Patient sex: M
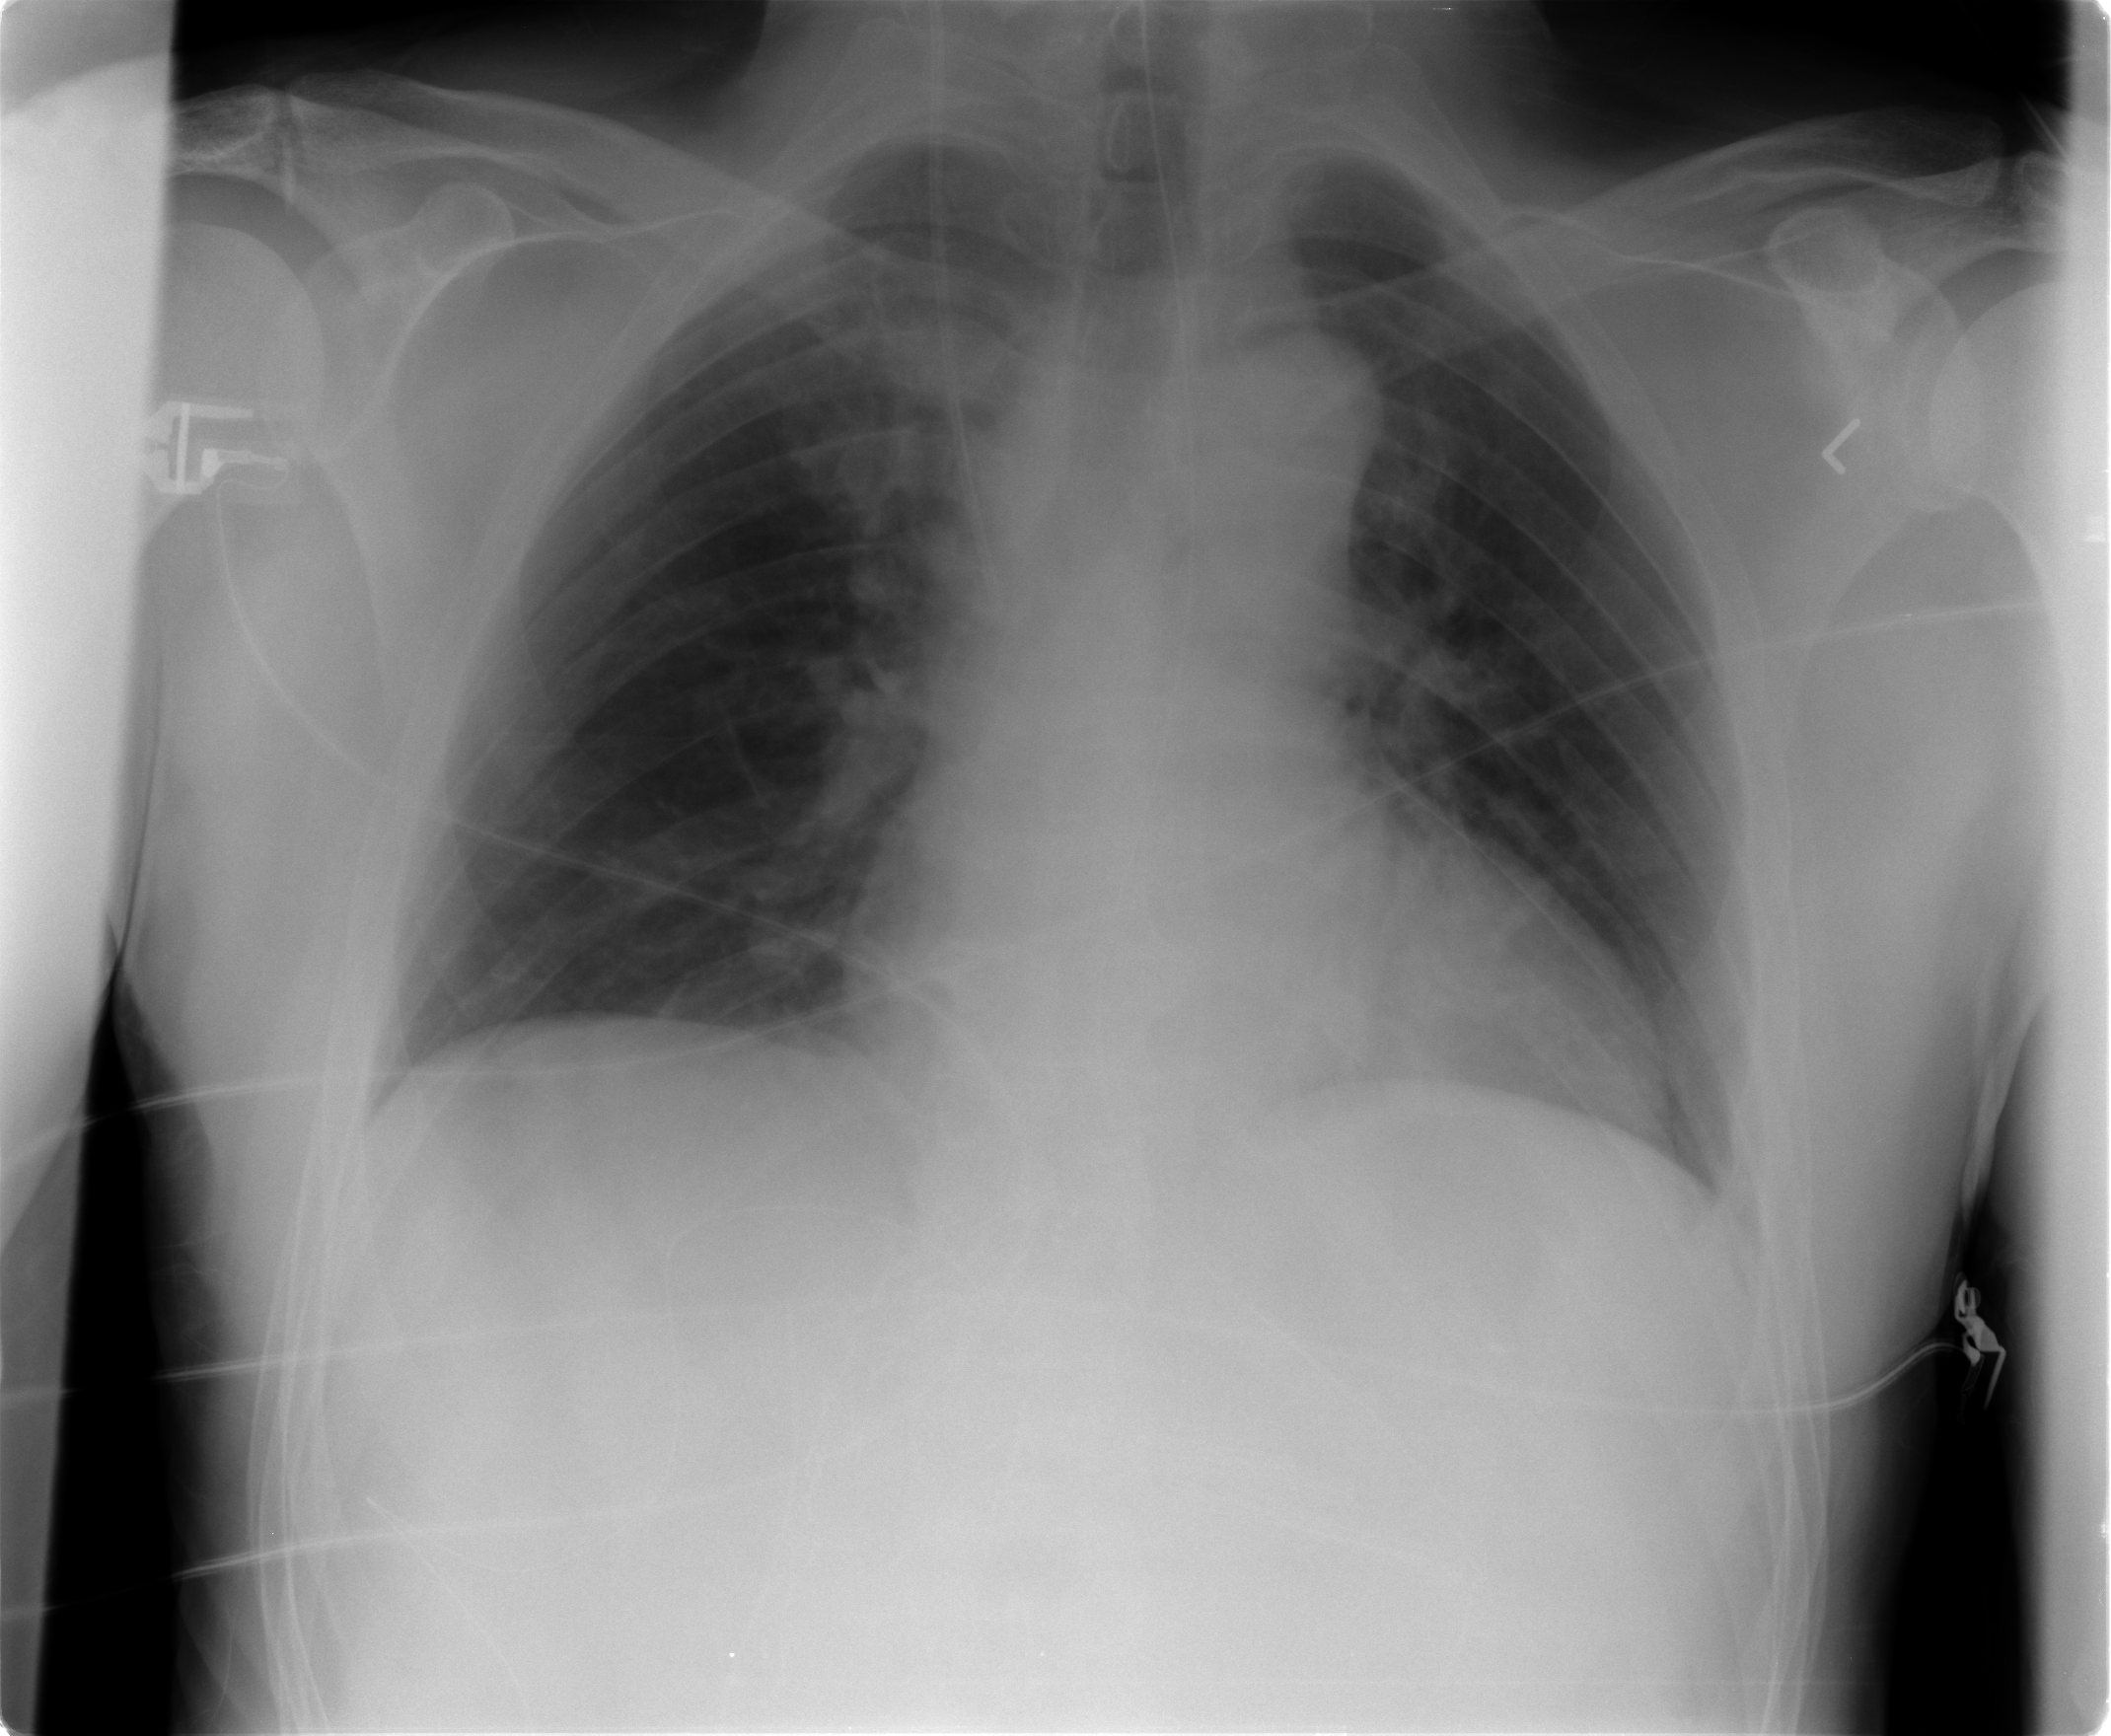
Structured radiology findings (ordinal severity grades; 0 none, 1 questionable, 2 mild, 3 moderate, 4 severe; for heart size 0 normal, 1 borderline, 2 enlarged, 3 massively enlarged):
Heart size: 2
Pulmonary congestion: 1
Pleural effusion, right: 0
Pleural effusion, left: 0
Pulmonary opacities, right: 0
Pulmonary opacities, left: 0
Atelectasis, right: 0
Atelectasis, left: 0